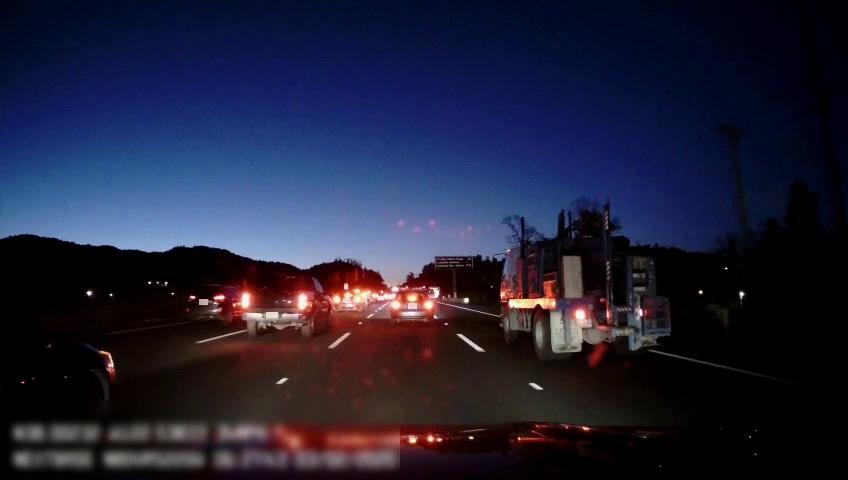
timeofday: Night
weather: Other
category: Drivable Space
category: Vehicles | Other LV
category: Vehicles | Truck
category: Vehicles | Car
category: Vehicles | Car
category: Vehicles | Car
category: Vehicles | Car
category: Lanes | Alternate Lane
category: Lanes | Current Lane
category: Lanes | Current Lane
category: Lanes | Alternate Lane
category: Lanes | Alternate Lane
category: Traffic | Signs